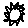
Label: sun